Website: home-depot
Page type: payment
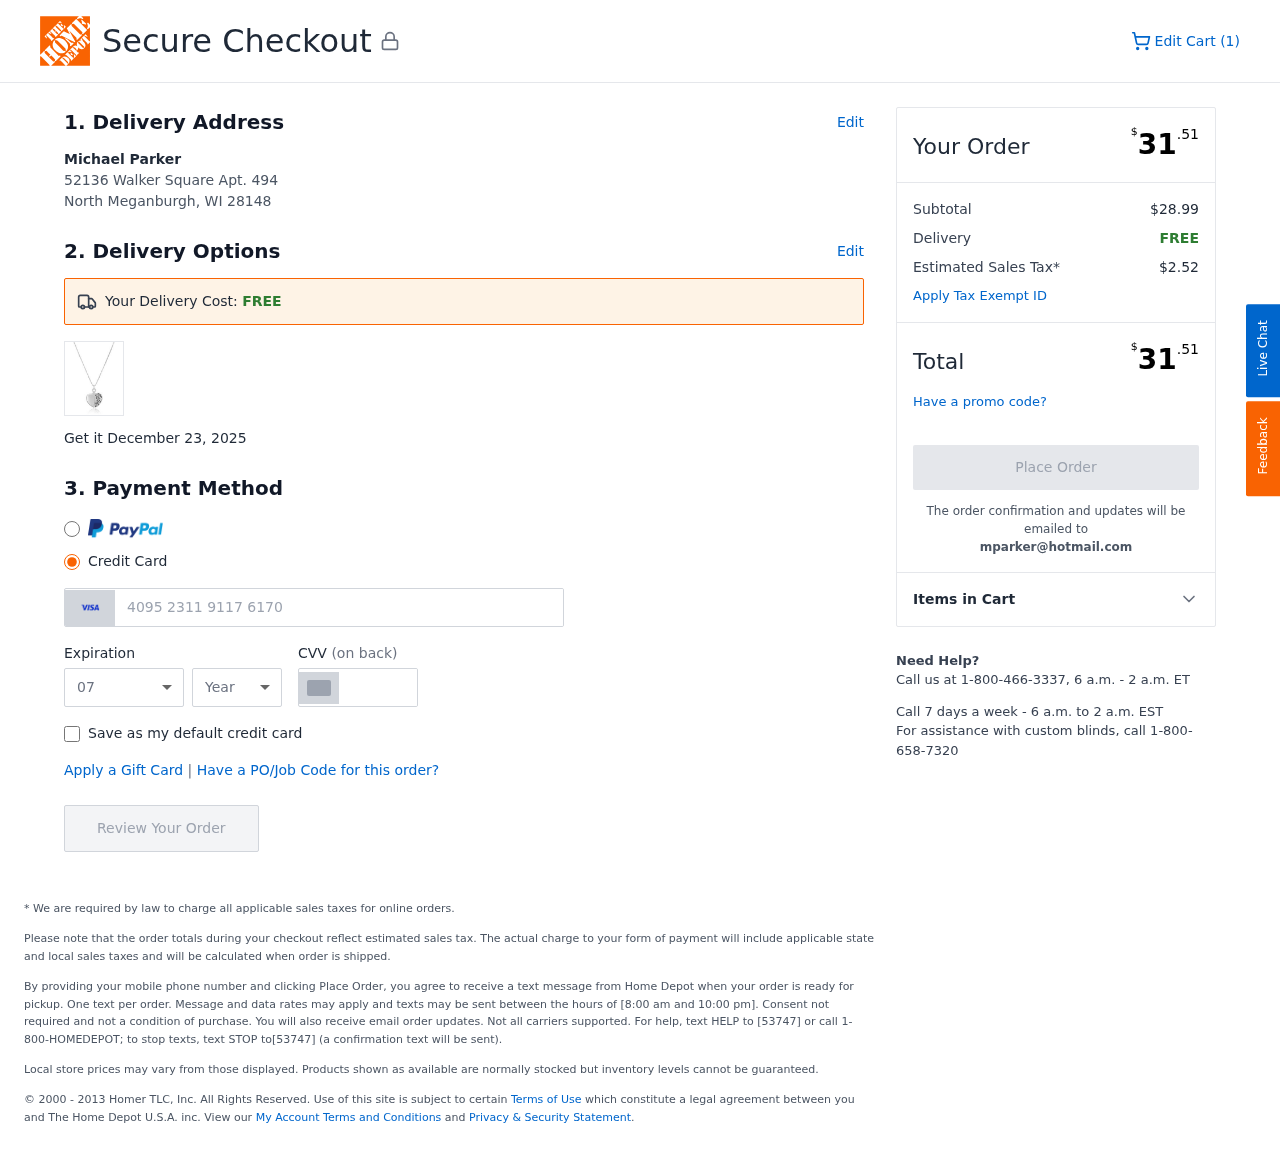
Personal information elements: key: PII_CARD_CVV
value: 148
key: PII_CARD_EXPIRY_MONTH
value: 07
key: PII_CARD_EXPIRY_YEAR
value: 26
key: PII_CARD_NUMBER
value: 4095 2311 9117 6170
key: PII_CITY_STATE_ZIP
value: North Meganburgh, WI 28148
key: PII_EMAIL
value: mparker@hotmail.com
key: PII_FULLNAME
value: Michael Parker
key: PII_STREET
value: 52136 Walker Square Apt. 494
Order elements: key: ORDER_NUM_ITEMS
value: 1
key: ORDER_DELIVERY_DATE
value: December 23, 2025
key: ORDER_TOTAL
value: $31.51
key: ORDER_SUBTOTAL
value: $28.99
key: ORDER_SHIPPING_COST
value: FREE
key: ORDER_TAX
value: $2.52